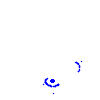
Particle: kaon